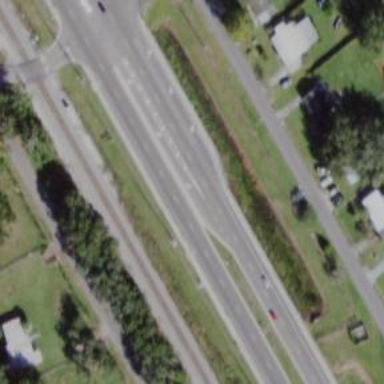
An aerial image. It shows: Footway with embankment.